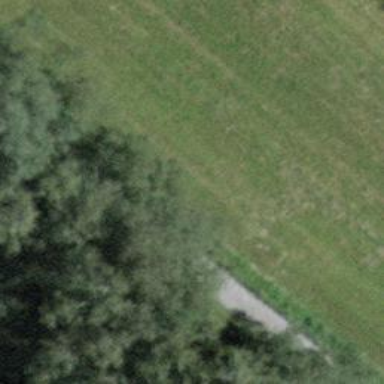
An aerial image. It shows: Bridleway with fine gravel surface.